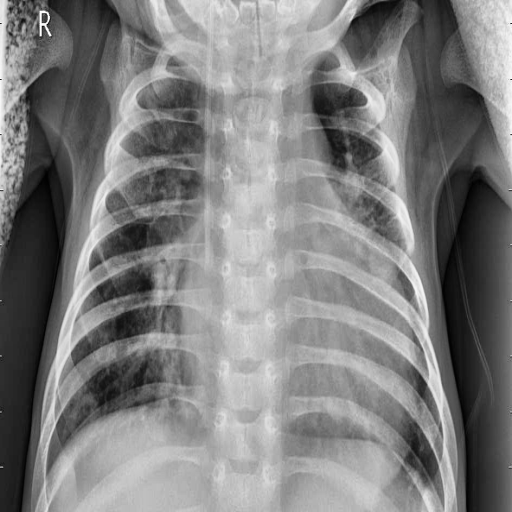
Finding: PNEUMONIA